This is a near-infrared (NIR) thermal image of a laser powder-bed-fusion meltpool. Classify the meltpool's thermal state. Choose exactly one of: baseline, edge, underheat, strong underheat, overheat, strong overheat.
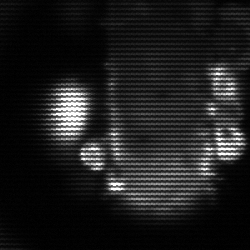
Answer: strong underheat